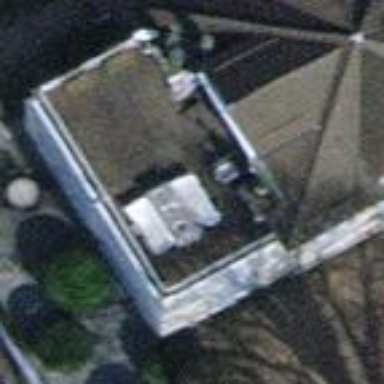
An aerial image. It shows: Balcony as part of building.